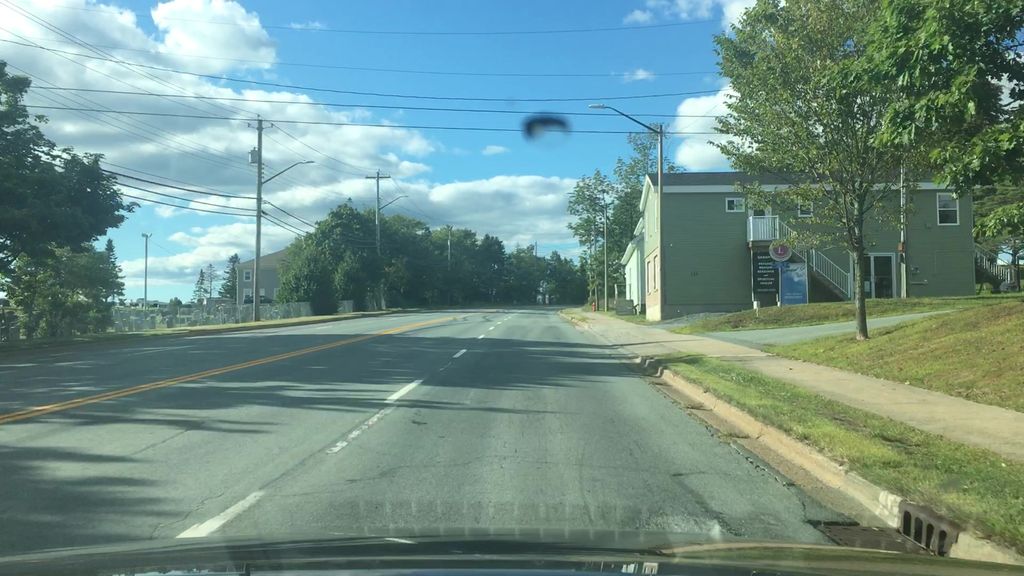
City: halifax